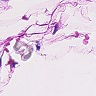
Metastatic tissue present: no